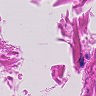
Metastatic tissue present: no